Question: Below is a code snippet of my 'ShowForm()' method, which is used with my winforms.
'''
public void ShowForm()
{
hmf.ShowDialog();
if (hmf.ShowDialog() == DialogResult.OK) {
MessageBox.Show("DialogResultOK was hit.");
// store winforms values into global vars
try
{
Grasshopper.Kernel.Parameters.Param_String param = (Grasshopper.Kernel.Parameters.Param_String)Params.Input[0];
param.PersistentData.Clear();
for (int i = 0; i <= x.Count - 1; i++)
{
param.PersistentData.Append(new GH_String(x[i]));
}
param.ExpireSolution(true);
}
catch (Exception ex)
{
// error message
}
}
else if (hmf.ShowDialog() == DialogResult.Cancel)
{
MessageBox.Show("DialogResultCancel was hit.");
this.ExpireSolution(false);
}
}
'''
The error I am receiving.

I know that the 'if' statement is hit, because my 'DialogResultOK was hit' shows up. I am thinking the 'for-loop' is somehow indexing out, but I'm not quite sure why it is doing so.
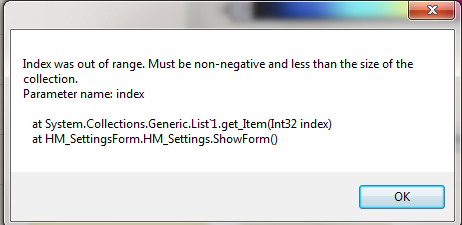
Answer: I think your 'Params.Input' collection is empty. Thus trying to get item at index '0' gives you out of range exception.